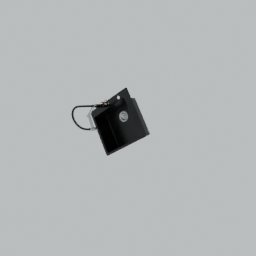
Label: appliances